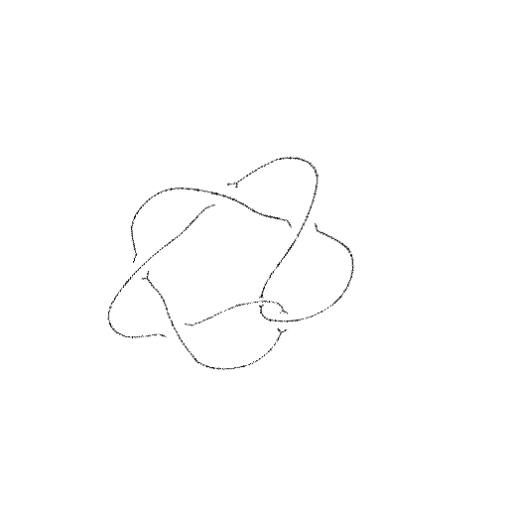
Crossing number: 6